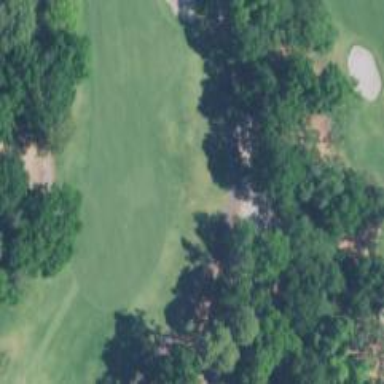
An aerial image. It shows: Path designated for golf carts.